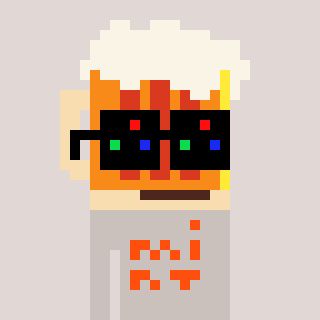
a pixel art character with square black sunglasses, a beer-shaped head and a foggrey-colored body on a warm background